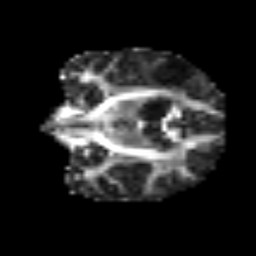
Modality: FA
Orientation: coronal
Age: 69
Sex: male
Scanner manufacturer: siemens
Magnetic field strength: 3 T
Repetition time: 3.2 s
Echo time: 0.081 s